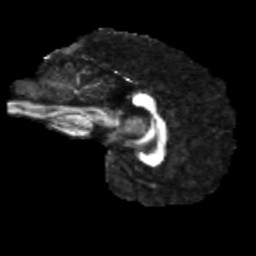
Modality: FA
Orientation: sagittal
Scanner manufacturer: siemens
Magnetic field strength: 3 T
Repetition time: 4 s
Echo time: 0.0594 s